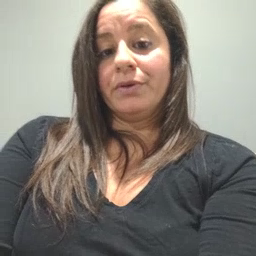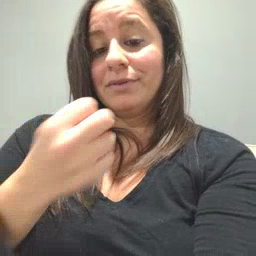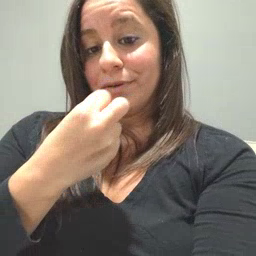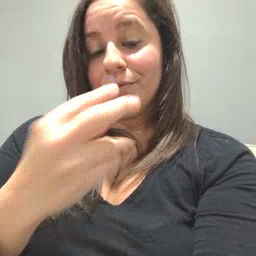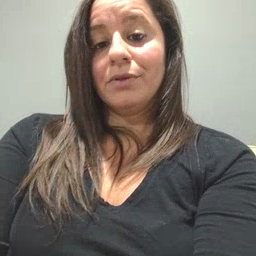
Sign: snack